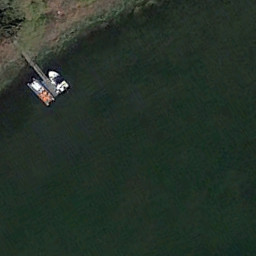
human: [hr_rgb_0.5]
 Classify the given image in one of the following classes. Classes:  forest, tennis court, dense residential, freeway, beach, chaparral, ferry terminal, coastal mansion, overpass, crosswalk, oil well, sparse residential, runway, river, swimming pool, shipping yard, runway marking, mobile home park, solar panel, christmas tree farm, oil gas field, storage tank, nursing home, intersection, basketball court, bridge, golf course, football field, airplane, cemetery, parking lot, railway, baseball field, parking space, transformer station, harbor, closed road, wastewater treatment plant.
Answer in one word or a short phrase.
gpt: ferry terminal